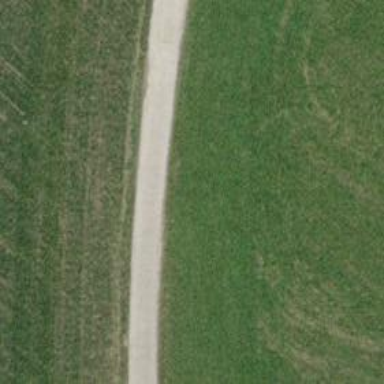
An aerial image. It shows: Track with compacted surface.